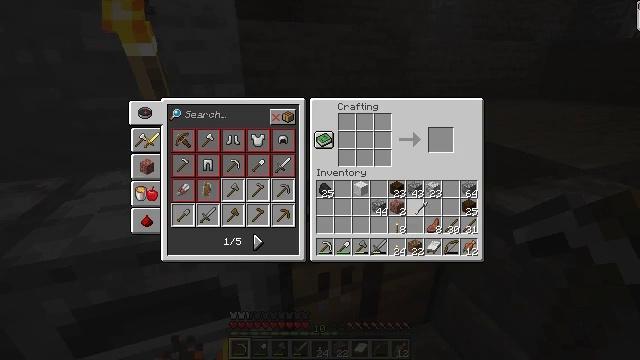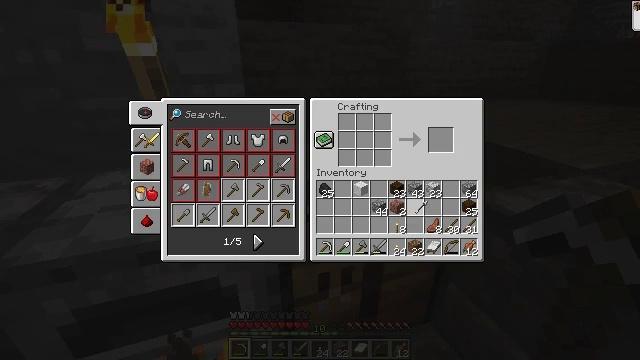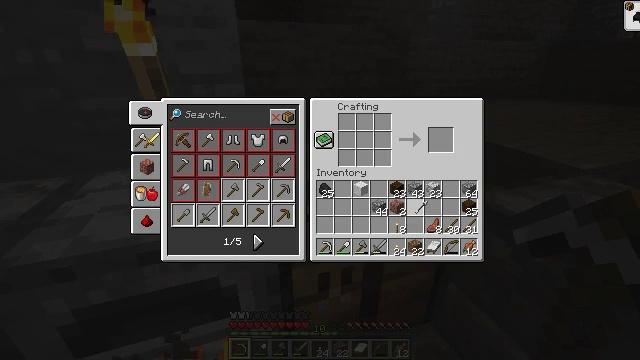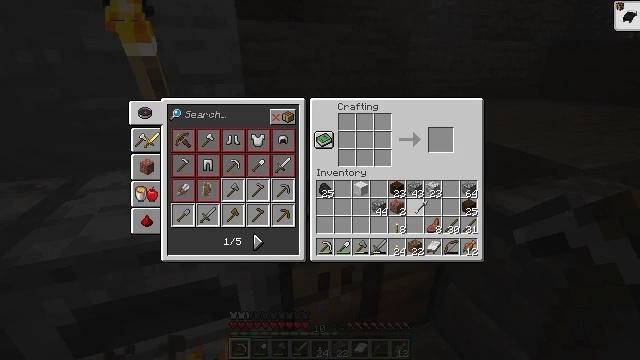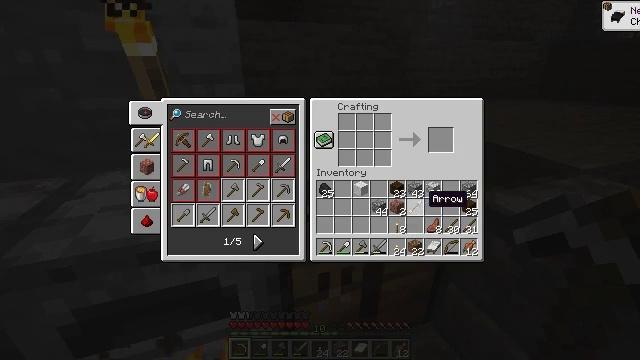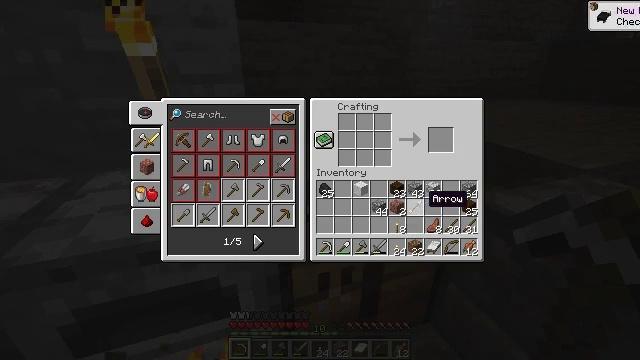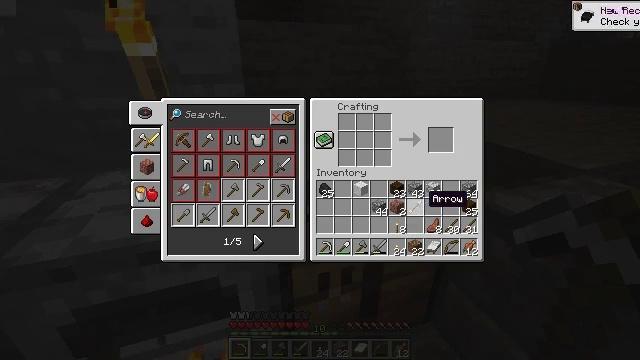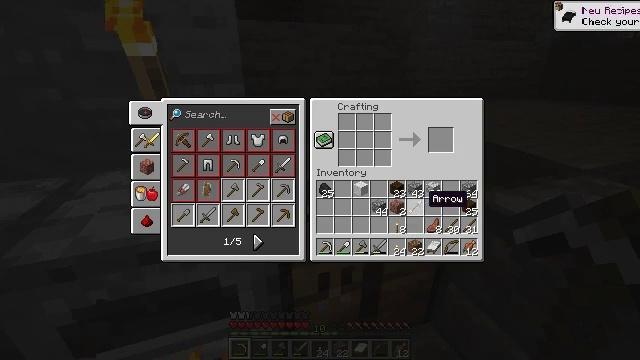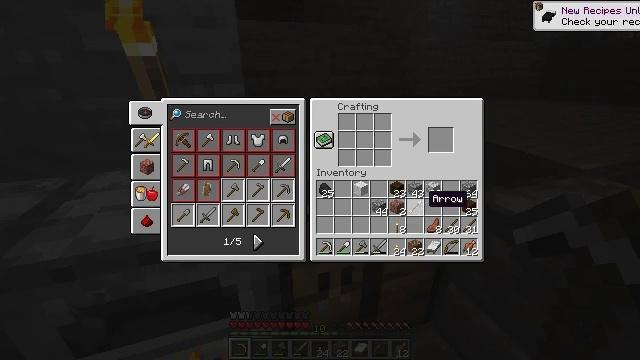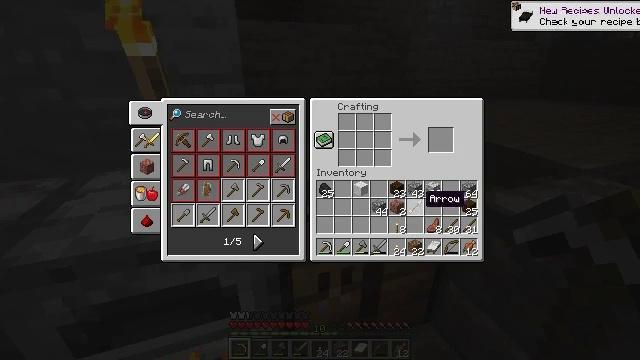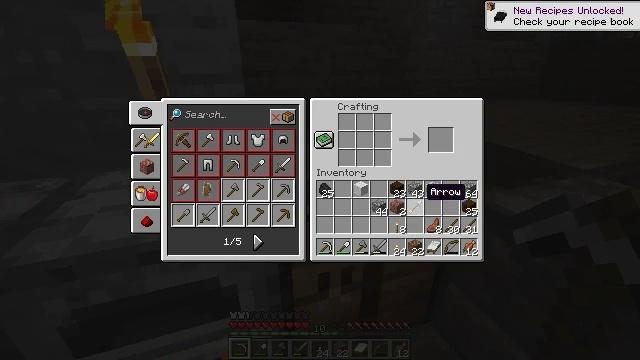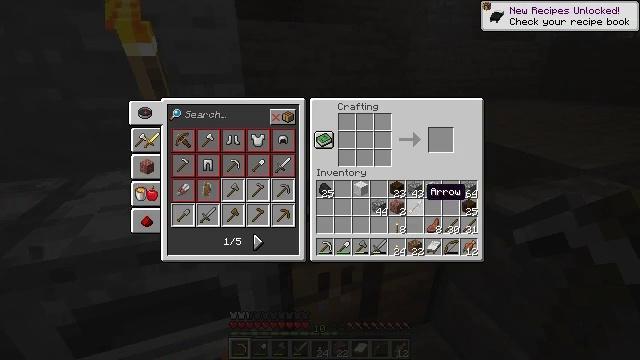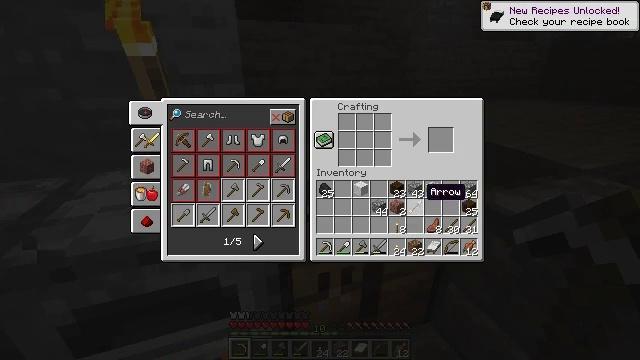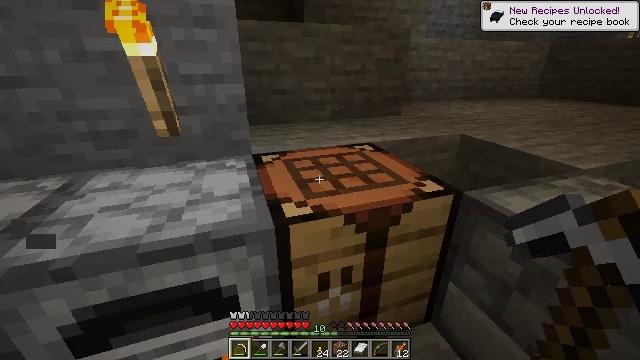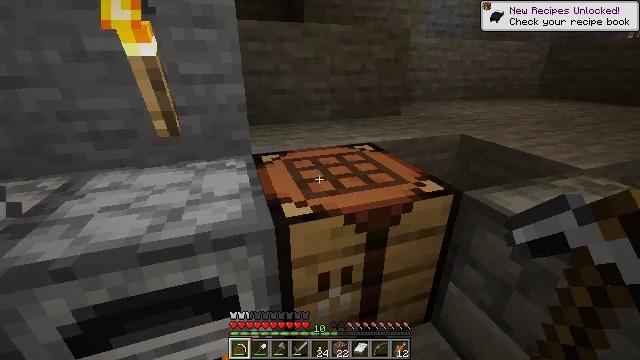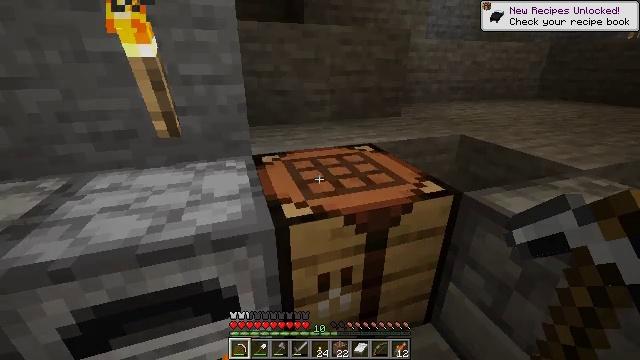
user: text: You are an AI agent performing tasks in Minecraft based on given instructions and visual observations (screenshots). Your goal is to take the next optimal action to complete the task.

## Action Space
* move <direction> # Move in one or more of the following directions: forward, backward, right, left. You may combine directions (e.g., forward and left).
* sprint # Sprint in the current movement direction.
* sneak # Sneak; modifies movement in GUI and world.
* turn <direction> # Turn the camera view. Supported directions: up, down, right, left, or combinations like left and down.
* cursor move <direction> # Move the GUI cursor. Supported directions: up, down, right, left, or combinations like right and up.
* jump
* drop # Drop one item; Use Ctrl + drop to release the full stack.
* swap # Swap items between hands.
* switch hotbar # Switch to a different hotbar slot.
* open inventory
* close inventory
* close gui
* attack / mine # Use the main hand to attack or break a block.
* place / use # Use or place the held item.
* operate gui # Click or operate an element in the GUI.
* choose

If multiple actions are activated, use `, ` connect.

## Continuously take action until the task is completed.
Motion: motion action
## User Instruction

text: Drop an arrow.
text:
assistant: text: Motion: operate gui
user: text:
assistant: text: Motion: operate gui
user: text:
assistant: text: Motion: operate gui
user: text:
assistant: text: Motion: no_op
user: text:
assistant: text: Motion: no_op
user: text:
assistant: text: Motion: no_op
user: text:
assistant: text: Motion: no_op
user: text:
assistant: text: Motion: no_op
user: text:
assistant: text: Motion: no_op
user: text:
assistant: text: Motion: cursor move up
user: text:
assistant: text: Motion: no_op
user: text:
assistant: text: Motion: no_op
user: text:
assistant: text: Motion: no_op
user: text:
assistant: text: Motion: close gui
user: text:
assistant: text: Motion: no_op
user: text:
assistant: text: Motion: turn left
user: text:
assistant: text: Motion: turn left
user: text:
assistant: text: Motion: turn left and down
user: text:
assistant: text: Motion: turn left and down
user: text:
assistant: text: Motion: turn left
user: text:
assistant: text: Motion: turn left and up
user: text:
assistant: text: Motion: turn left and up
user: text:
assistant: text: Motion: no_op
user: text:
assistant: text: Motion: no_op
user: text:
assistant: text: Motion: move forward
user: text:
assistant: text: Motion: move forward
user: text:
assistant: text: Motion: move forward
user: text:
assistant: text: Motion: move forward
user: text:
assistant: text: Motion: move forward
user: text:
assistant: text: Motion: move forward